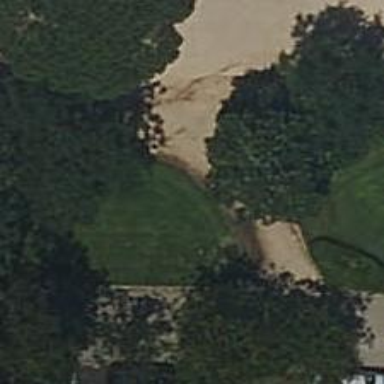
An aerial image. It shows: Footway covered with sand.